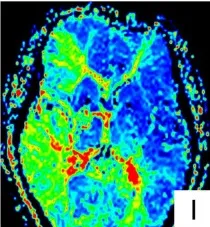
PWI indicates bilateral oval center, radiated coronal area, temporoparietal occipital lobe, right frontal lobe, and ,basal ganglia, and ,cerebellar hemisphere TTP, and ,MTT prolongation.
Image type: radiology (mri)